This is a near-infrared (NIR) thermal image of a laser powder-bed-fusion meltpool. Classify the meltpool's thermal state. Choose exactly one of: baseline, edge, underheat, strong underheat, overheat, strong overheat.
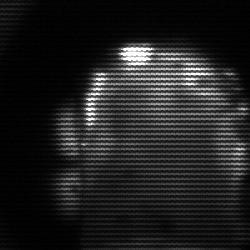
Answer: baseline